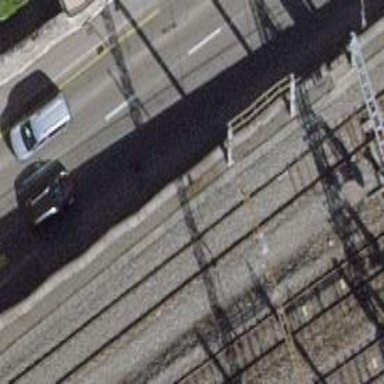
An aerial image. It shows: Railway yard with electrified contact lines.